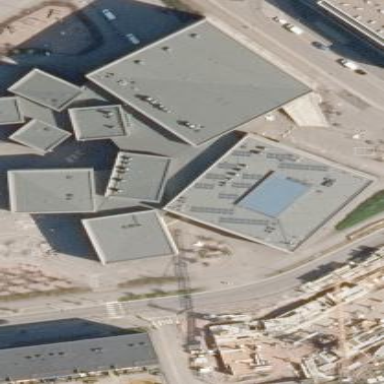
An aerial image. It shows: Library building.